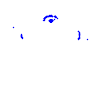
Particle: kaon